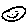
Label: smiley face